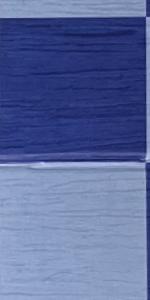
Label: Empty